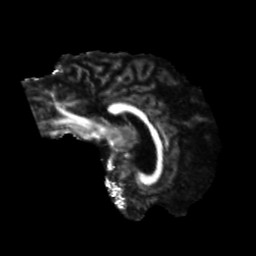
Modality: FA
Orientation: sagittal
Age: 63
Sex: male
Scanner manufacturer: siemens
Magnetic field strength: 3 T
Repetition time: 5.25 s
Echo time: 0.08 s